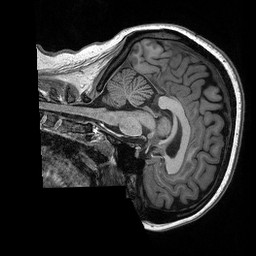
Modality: T1w
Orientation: sagittal
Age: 23
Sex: female
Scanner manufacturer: siemens
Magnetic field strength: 3 T
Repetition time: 2.3 s
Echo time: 0.00298 s